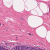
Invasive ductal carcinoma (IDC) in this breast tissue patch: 0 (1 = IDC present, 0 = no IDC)